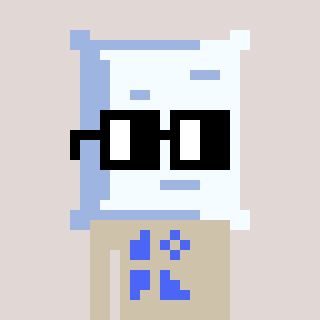
a pixel art character with square black glasses, a pillow-shaped head and a bege-colored body on a warm background